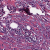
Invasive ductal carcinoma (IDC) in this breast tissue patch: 1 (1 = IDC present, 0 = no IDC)